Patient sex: M
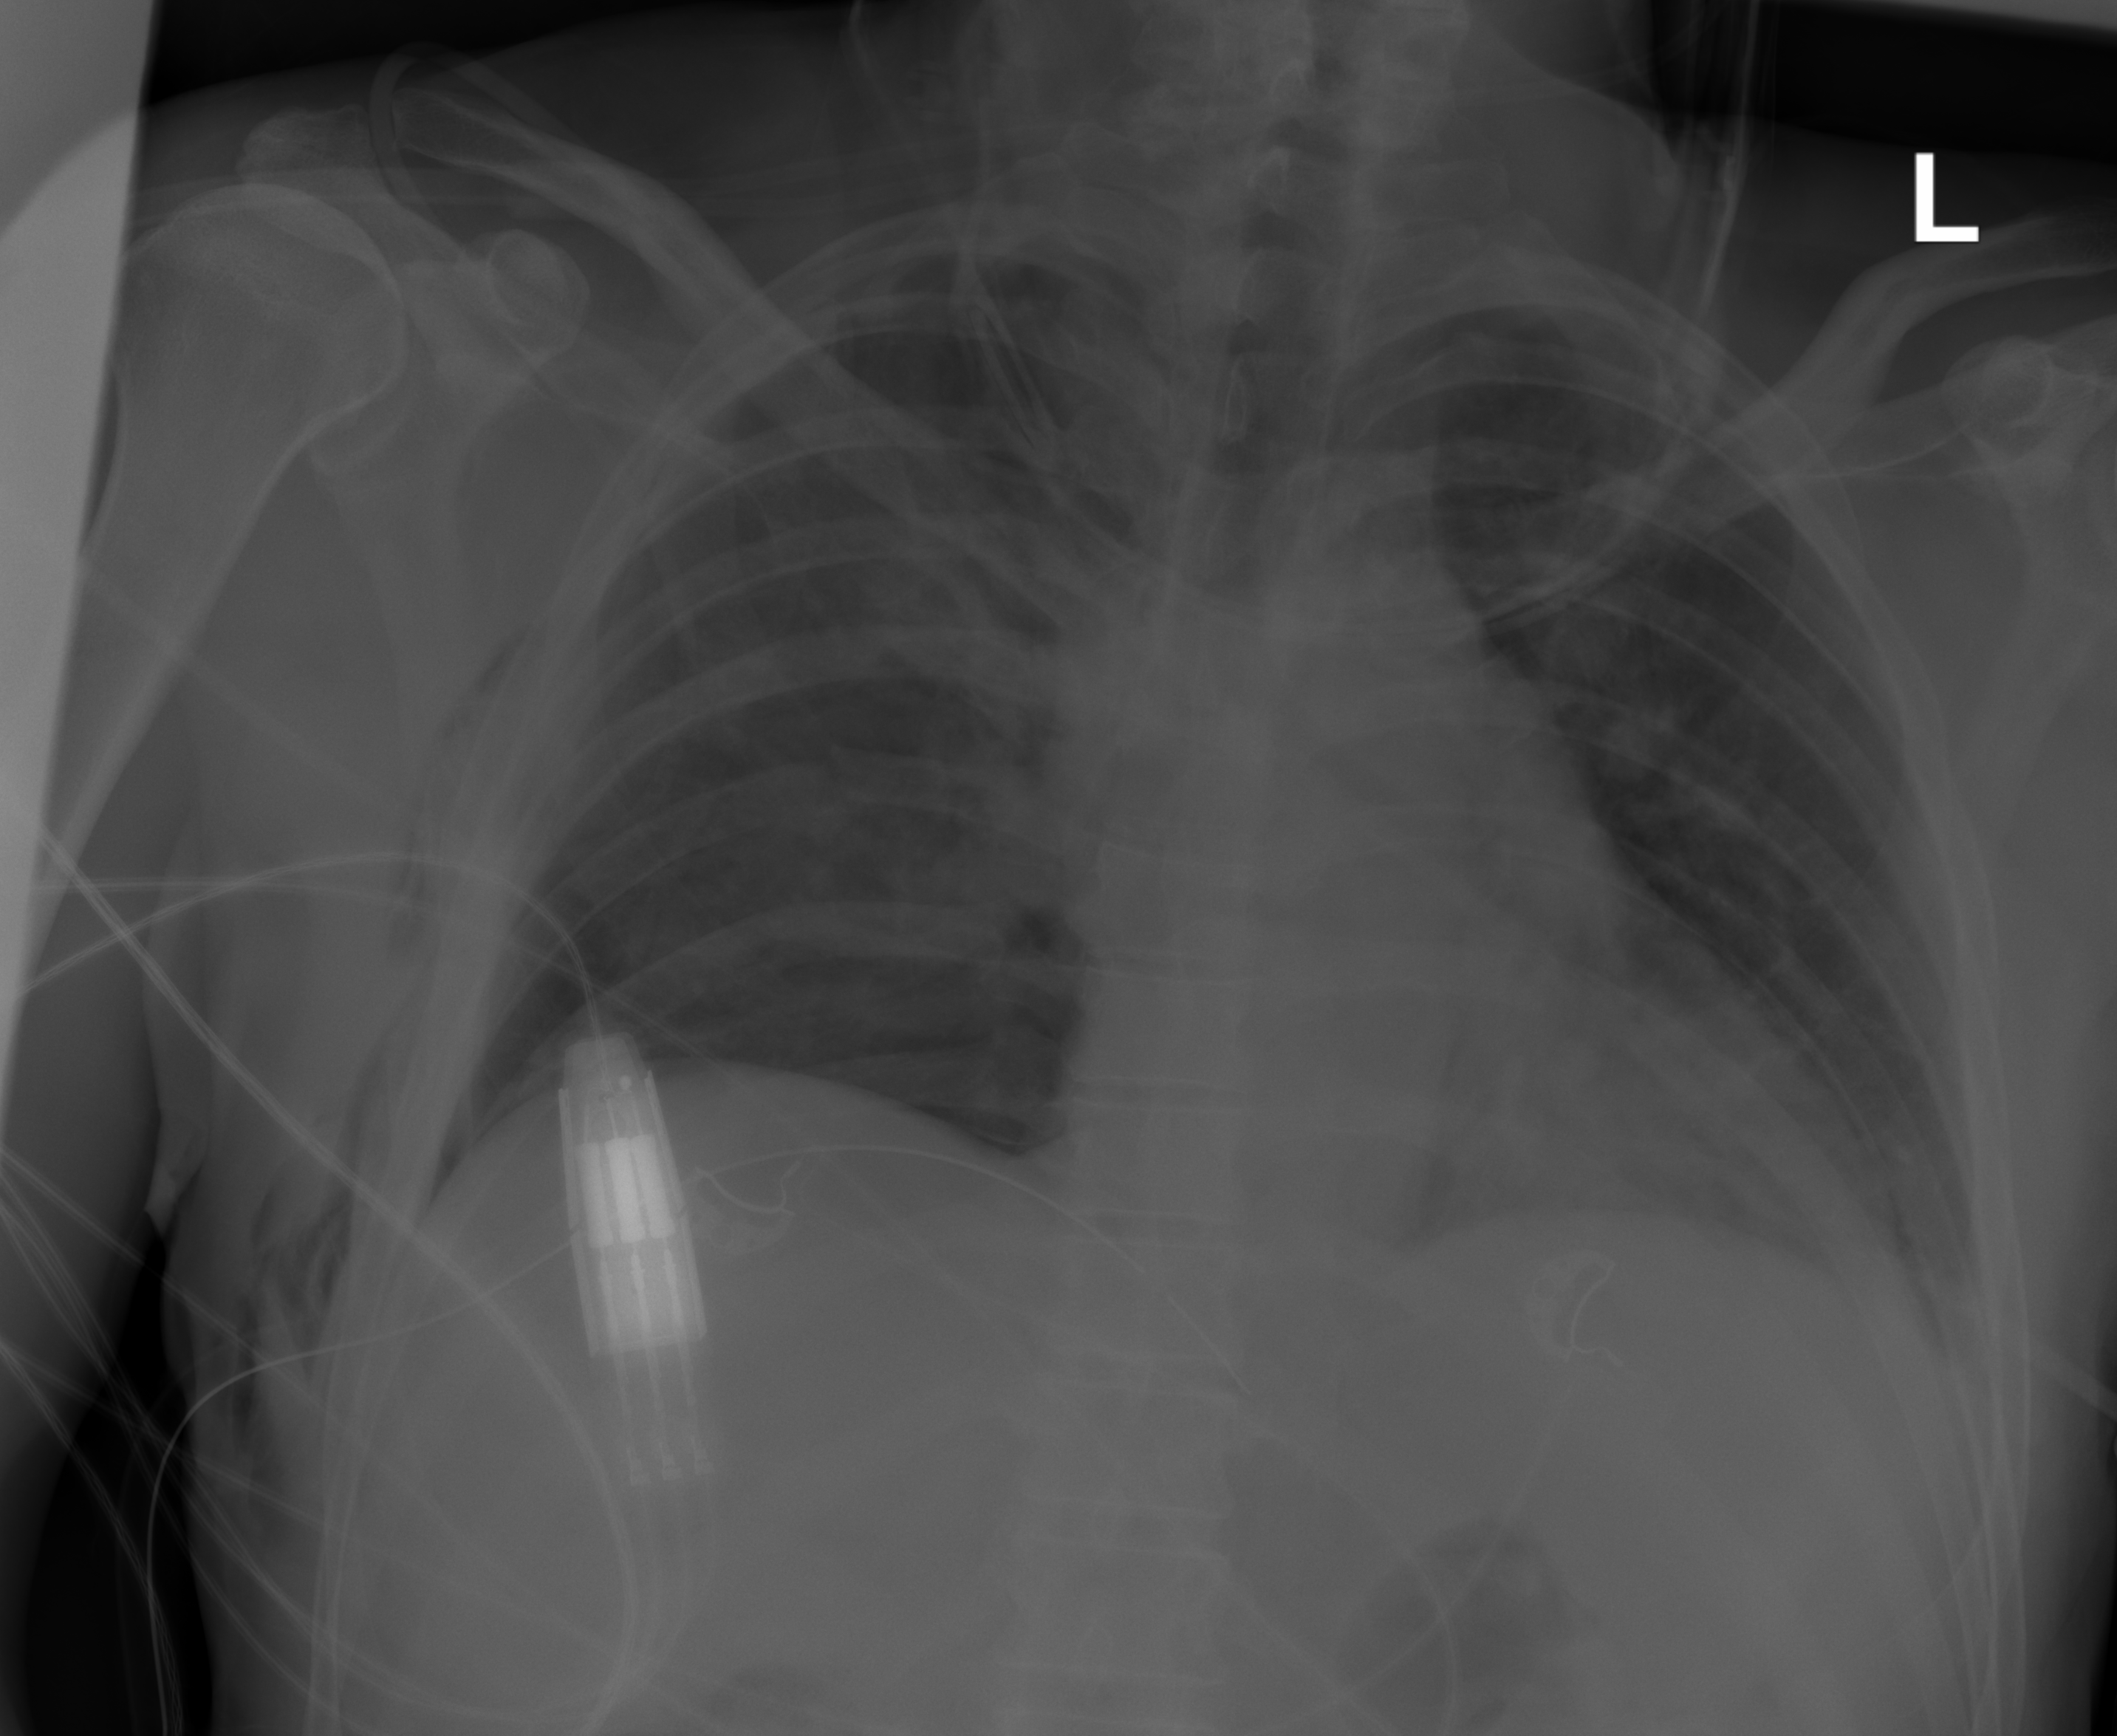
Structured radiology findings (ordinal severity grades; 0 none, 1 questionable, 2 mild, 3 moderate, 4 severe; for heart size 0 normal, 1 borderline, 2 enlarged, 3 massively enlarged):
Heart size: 0
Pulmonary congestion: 2
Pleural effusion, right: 0
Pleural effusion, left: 0
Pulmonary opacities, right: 0
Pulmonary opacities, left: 0
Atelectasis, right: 2
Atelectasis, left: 0